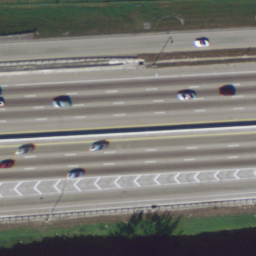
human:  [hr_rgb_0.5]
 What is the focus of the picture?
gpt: freeway